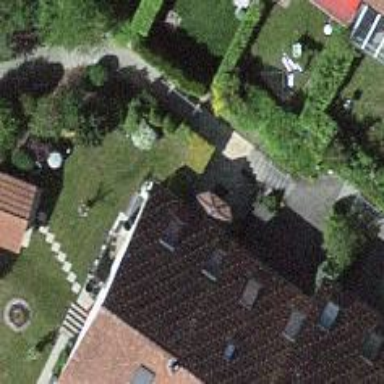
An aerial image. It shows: House with gabled roof that runs across the building.